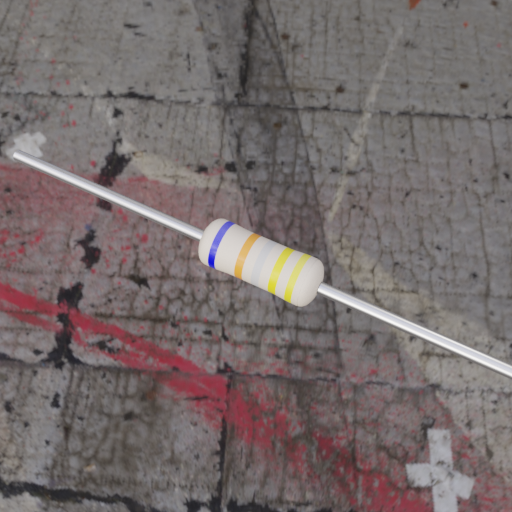
Resistor colour bands (in order): blue, orange, silver, yellow, yellow